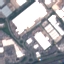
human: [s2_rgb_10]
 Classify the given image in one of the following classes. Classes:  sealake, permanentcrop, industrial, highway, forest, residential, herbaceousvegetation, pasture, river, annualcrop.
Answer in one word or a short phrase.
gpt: Industrial